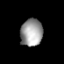
Tissue: prostate
Cell type: B cells
Senescence score: 0.7856
Nuclear area (px): 590
Mean DAPI intensity: 157.327